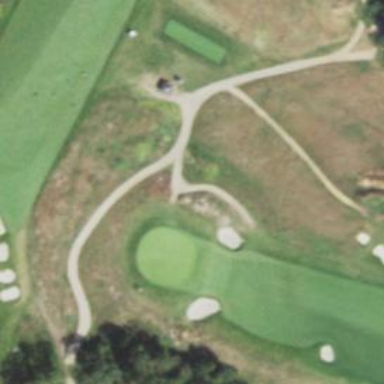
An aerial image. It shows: Path used for both walking and golf.